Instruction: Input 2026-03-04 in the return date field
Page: home
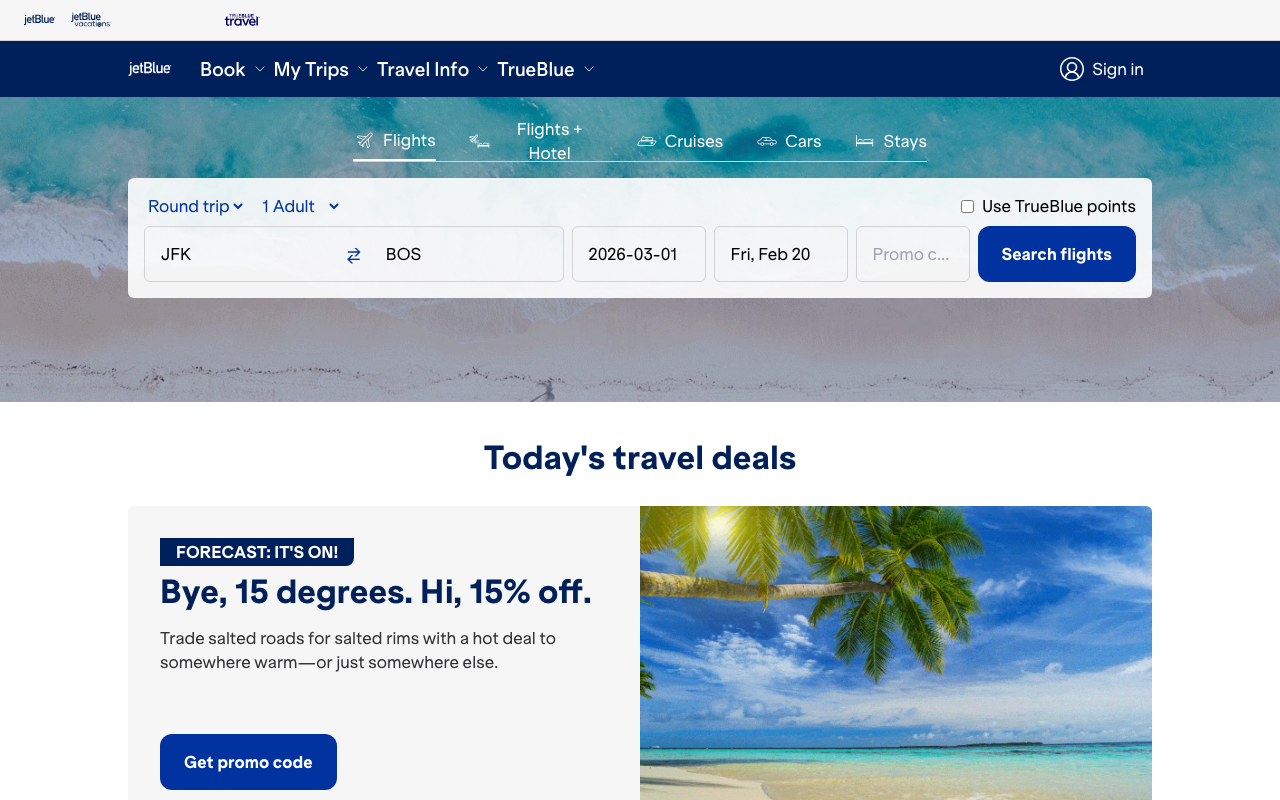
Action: type